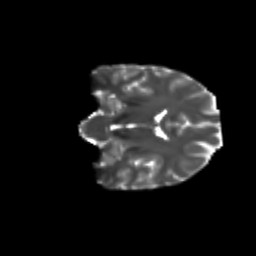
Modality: T2w
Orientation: coronal
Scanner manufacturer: siemens
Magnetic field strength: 3 T
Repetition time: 9.2 s
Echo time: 0.084 s